Question: I'm trying to implement the <URL>.
I believe I have found where I would need to change it in my theme. In a file called "post-author-info.php".
This is what it looks like:
'''
<?php
/**
* Post Author Info
*
* @package WP Journal
* @subpackage Include
*/
?>
<div id="authorinfo" class="columns alpha omega marT30 marB20">
<a href="<?php the_author_meta('url'); ?>"><?php echo get_avatar( get_the_author_meta('email'), '80' ); ?></a>
<h5 class="marB10"><?php _e('By', 'contempo'); ?>: <a href="<?php the_author_meta('url'); ?>"><?php the_author(); ?></a></h5>
<p><?php the_author_meta('description'); ?></p>
<div class="clear"></div>
</div>
'''
Just adding this line '<?php if ( function_exists( 'coauthors' ) ) { coauthors(); } else { the_author(); } ?>' seems to give me something that I want. Both "Admin" And "Andrew Gable" are displayed.
Here is the screen shot when changes are applied.
I'm unsure on how to get it to link correctly, and how to handle photos and multiple Bio's.
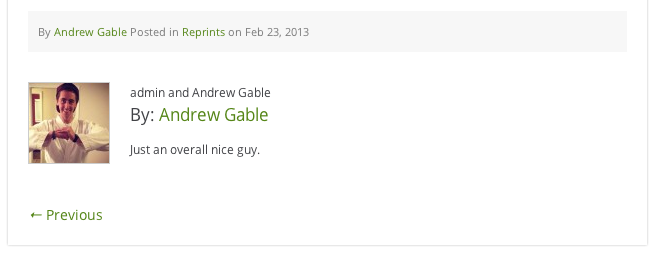
Answer: You might wanna post this question at <URL>
I had a similar issue and resolved it this way:
'''
global $post;
$author_id=$post->post_author;
foreach( get_coauthors() as $coauthor ): ?>
<div class="entry-author co-author">
<?php echo get_avatar( $coauthor->user_email, '96' ); ?>
<h3 class="author vcard"><span class="fn"><a href="<?php echo get_author_posts_url( $coauthor->ID, $coauthor->user_nicename ); ?>"><?php echo $coauthor->display_name; ?></a></span></h3>
<p class="author-bio"><?php echo $coauthor->description; ?></p>
<div class="clear"></div>
</div><!-- .entry-author co-author -->
<?php endforeach;
'''
Be sure to use that 'global $post;'and the 'foreach'-loop.
This function will display an author box containing author image/avatar, author name with link to its archive, and the author's bio. You might want to use your own theme's CSS classes though.